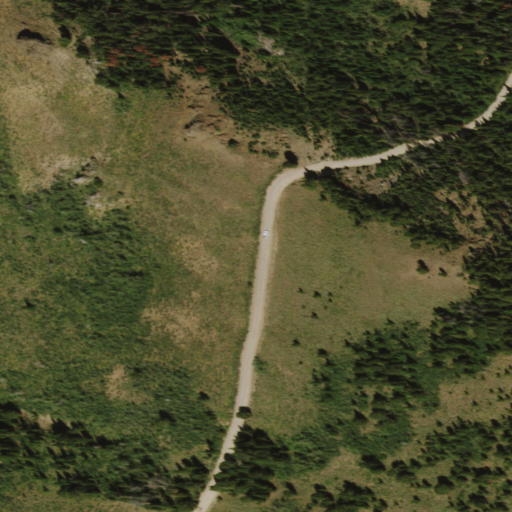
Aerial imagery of cliff(s) in Nevada named Danger Point containing evergreen forest, deciduous forest, and shrub